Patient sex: M
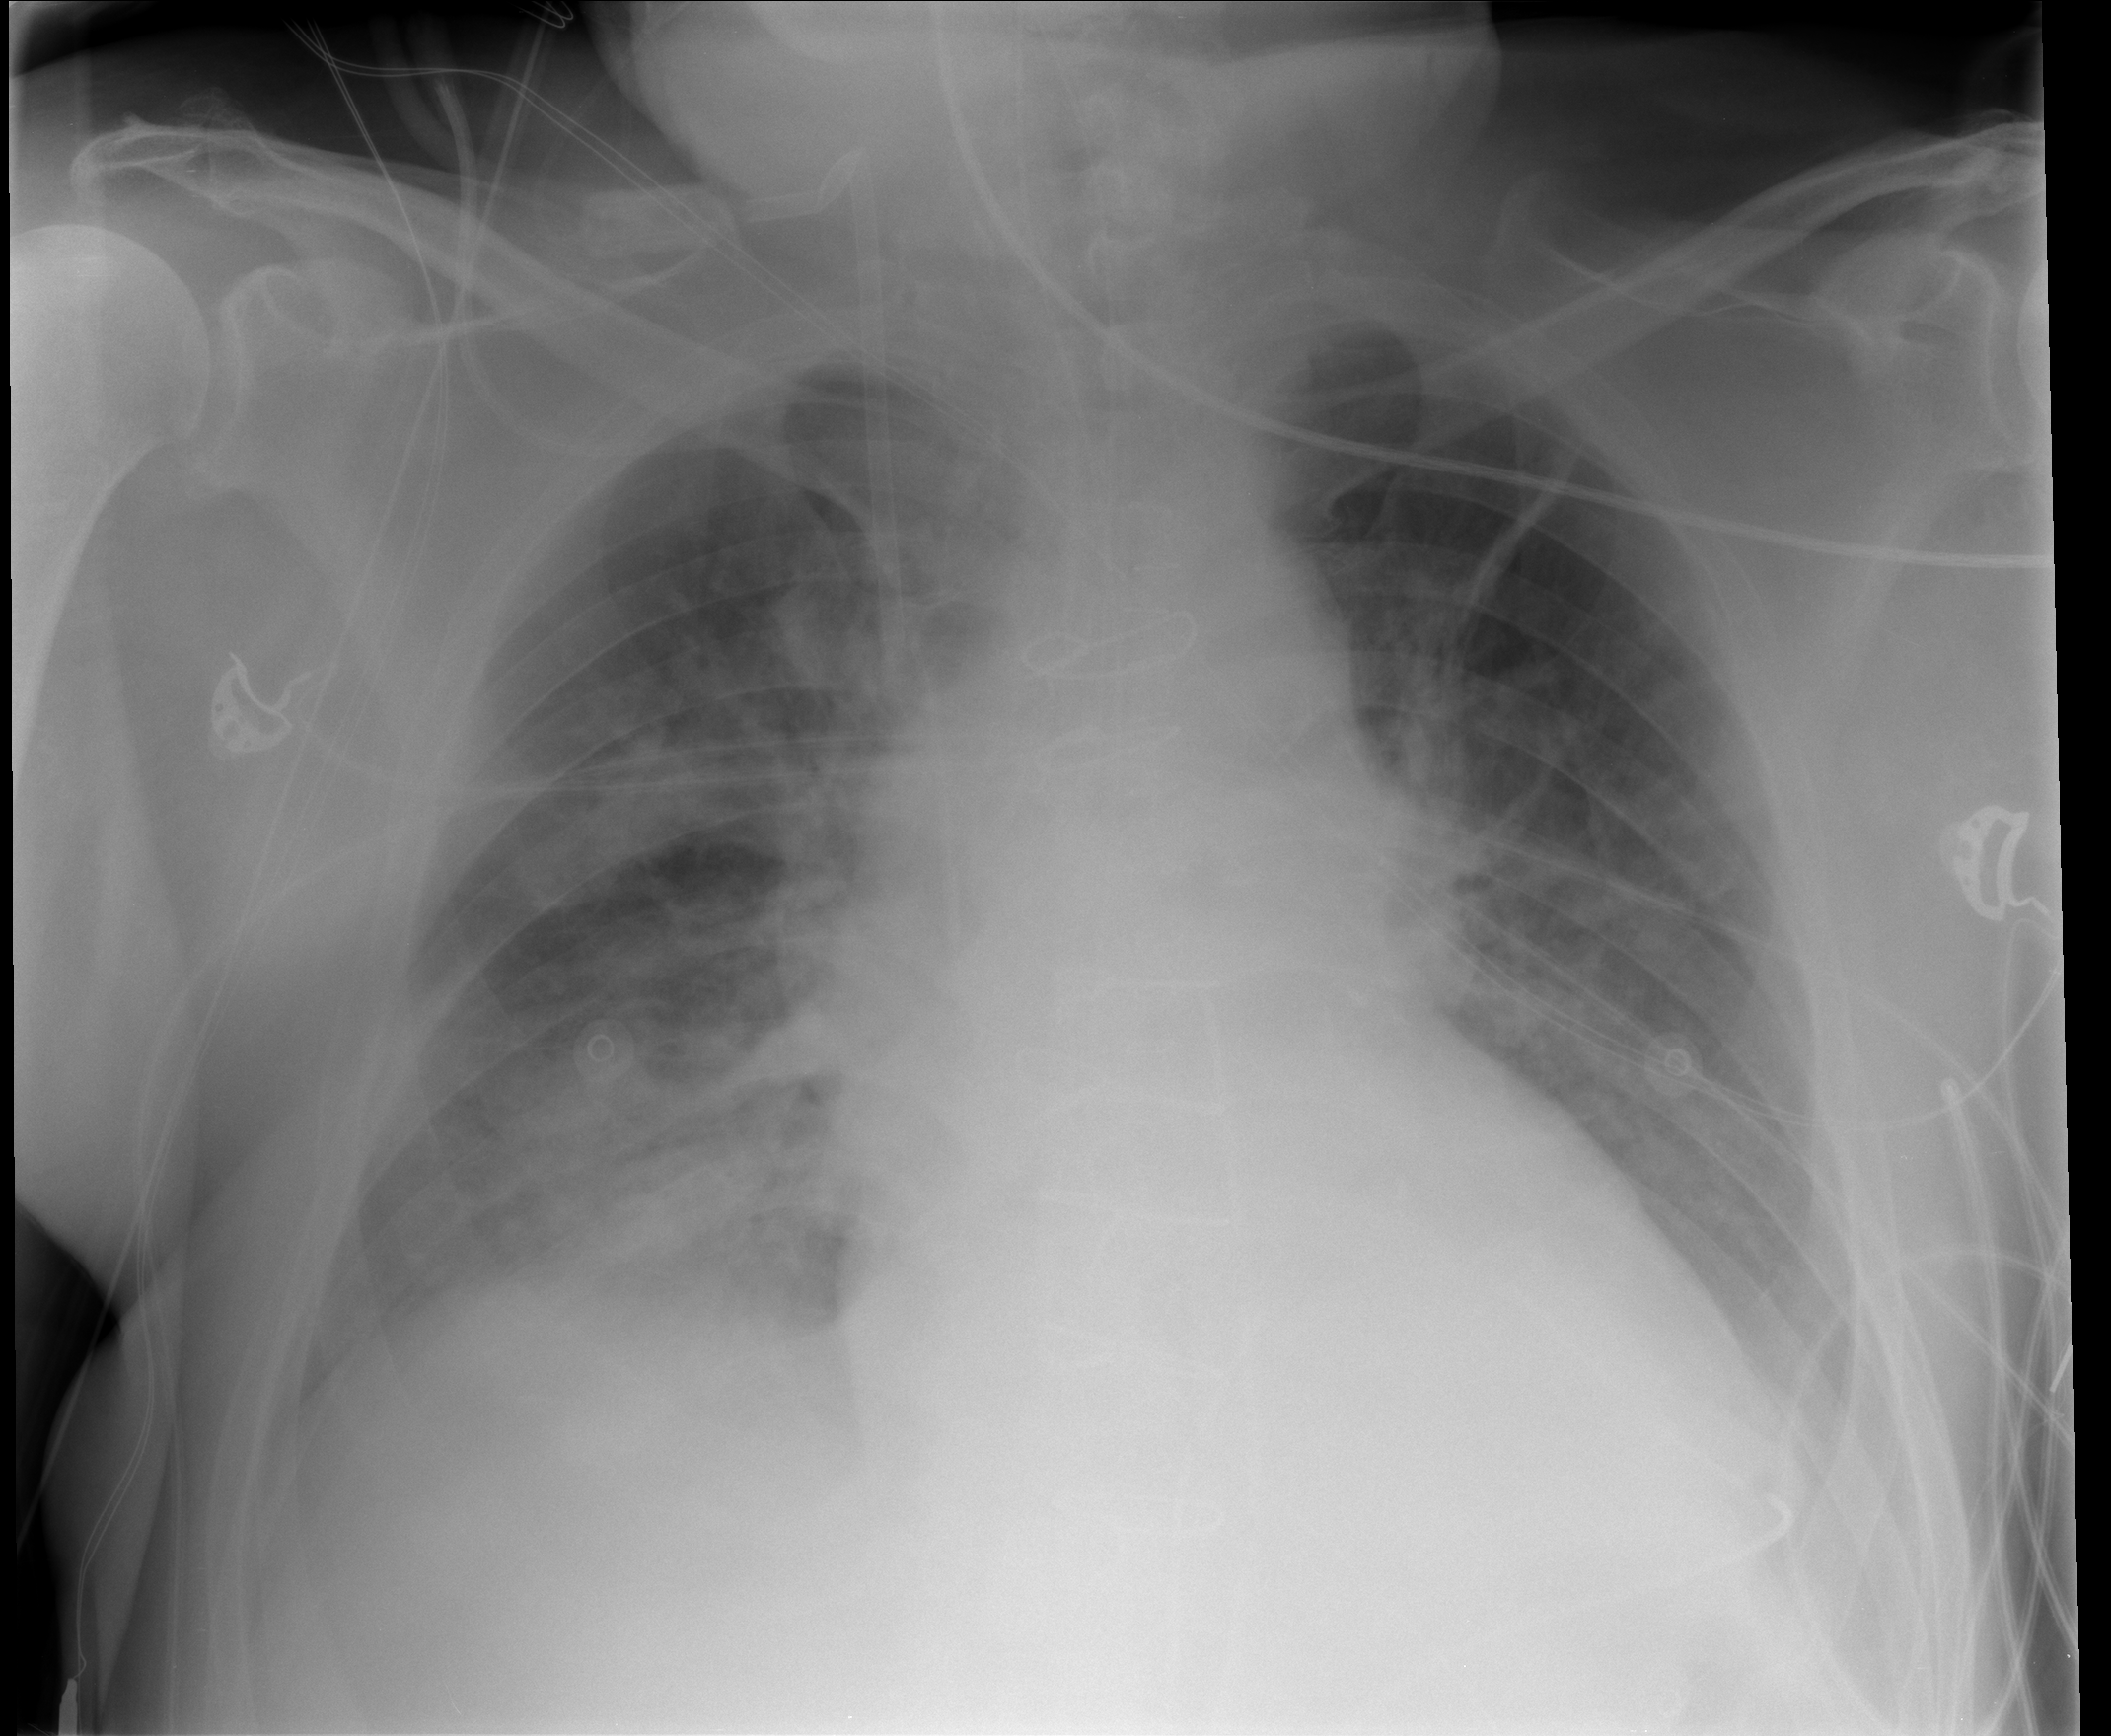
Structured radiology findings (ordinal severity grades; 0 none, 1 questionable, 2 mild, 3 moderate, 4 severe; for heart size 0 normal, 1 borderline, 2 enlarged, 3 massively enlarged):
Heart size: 2
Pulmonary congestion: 3
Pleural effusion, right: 2
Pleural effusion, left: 2
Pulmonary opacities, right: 3
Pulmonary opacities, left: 1
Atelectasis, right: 3
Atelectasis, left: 2